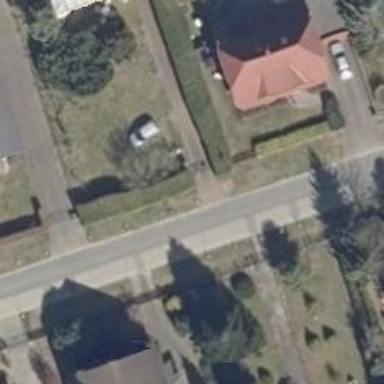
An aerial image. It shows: Smooth asphalt road in residential area.